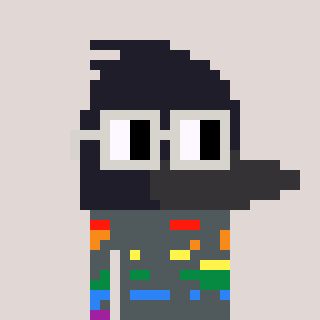
a pixel art character with square light gray glasses, a raven-shaped head and a foggrey-colored body on a warm background